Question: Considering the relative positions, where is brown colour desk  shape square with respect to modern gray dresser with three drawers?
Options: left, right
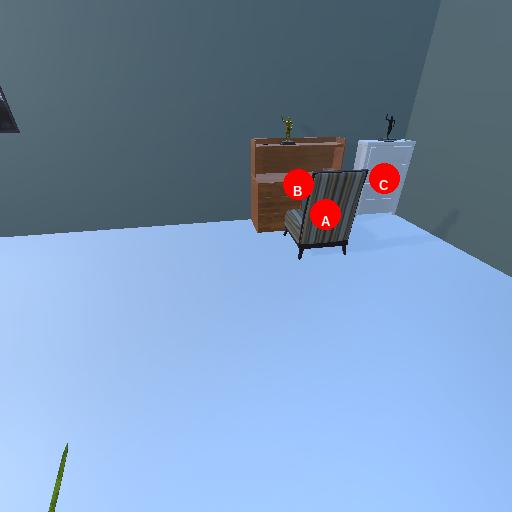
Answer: left